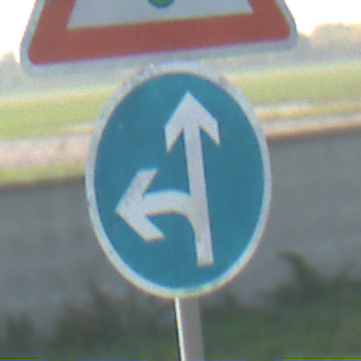
Verkehrszeichen: VorgeschriebeneFahrtrichtungGeradeausOderLinks
Zusatzzeichen oben: Lichtzeichenanlage
Umgebung: Outdoor, Special
Tageszeit: MorningAfternoon
Wetter: Clear
Licht: Natural
Jahreszeit: NotSpecified
Kontrast: HighContrast